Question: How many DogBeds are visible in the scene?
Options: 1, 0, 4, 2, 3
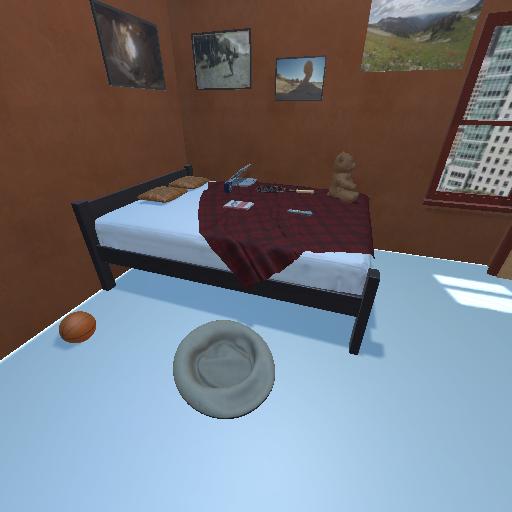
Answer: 1